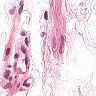
Metastatic tissue present: no